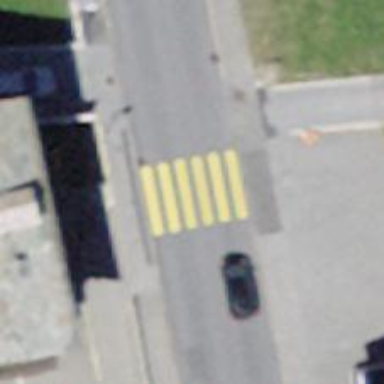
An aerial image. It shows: Marked crossing on the road.